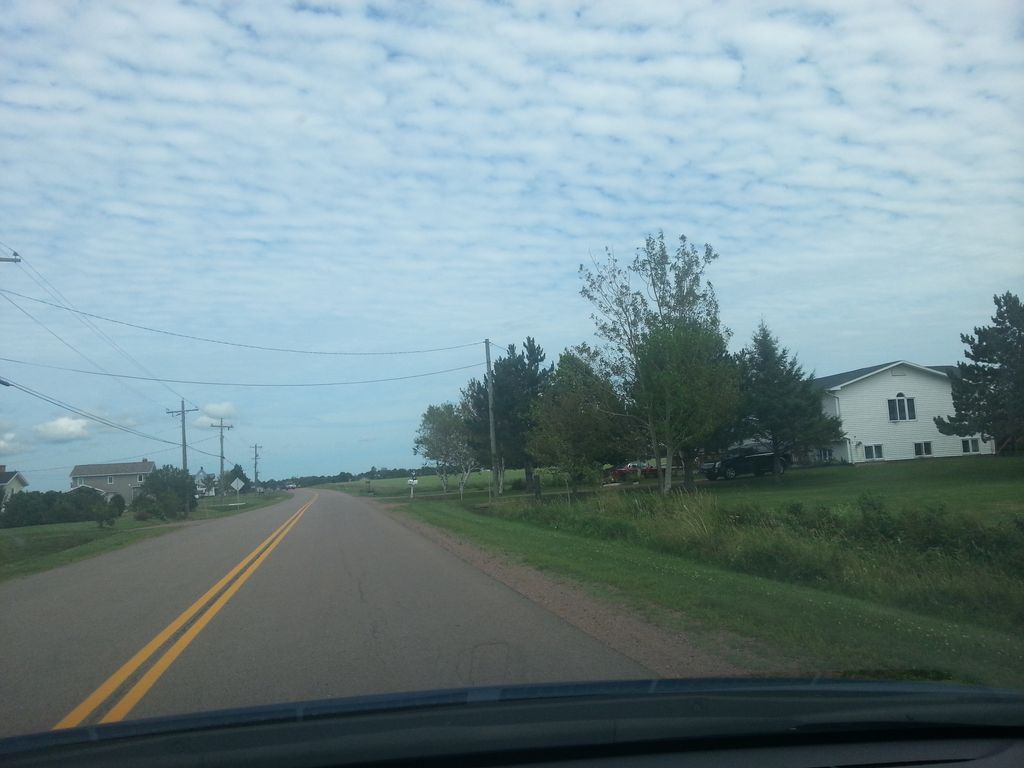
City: charlottetown